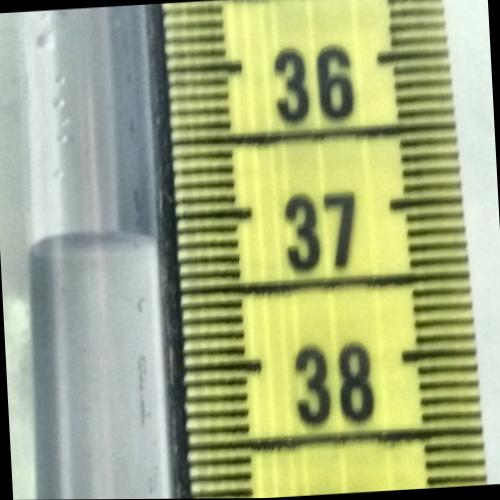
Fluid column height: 37.1 cm